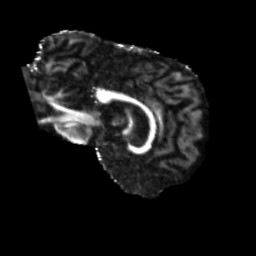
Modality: FA
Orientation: sagittal
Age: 75
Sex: female
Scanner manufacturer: siemens
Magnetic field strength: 3 T
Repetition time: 5.25 s
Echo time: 0.08 s